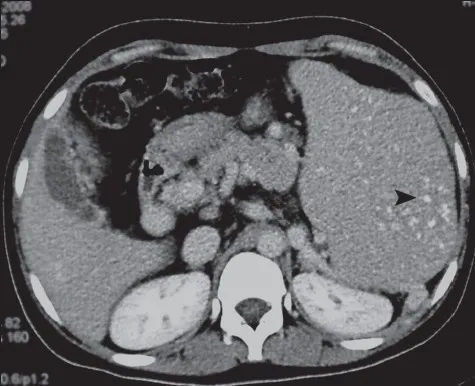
Non-enhanced abdominal CT scan showing massive splenomegaly with multiple tiny, discrete, hyperdense lesions within the spleen (black arrow).
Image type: radiology (ct)